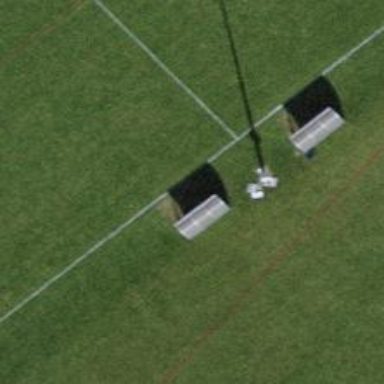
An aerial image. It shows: Mast structure.